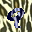
Label: 9